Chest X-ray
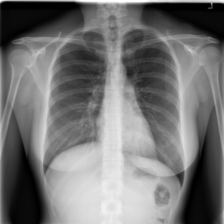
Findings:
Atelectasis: negative
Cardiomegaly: negative
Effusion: negative
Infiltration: negative
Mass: negative
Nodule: negative
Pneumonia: negative
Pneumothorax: negative
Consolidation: negative
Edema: negative
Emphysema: negative
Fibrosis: negative
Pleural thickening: negative
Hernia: negative